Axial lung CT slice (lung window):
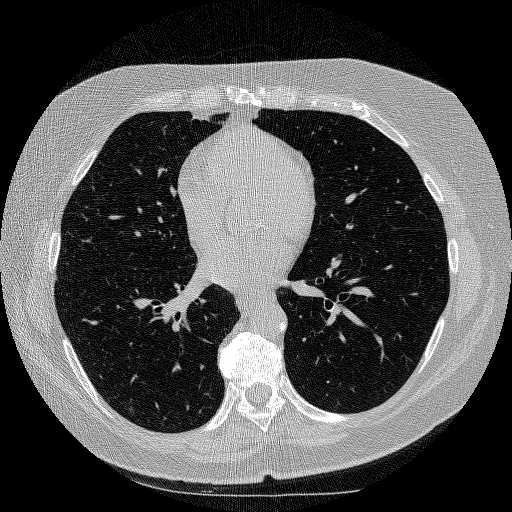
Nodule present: no